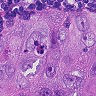
Metastatic tissue present: yes